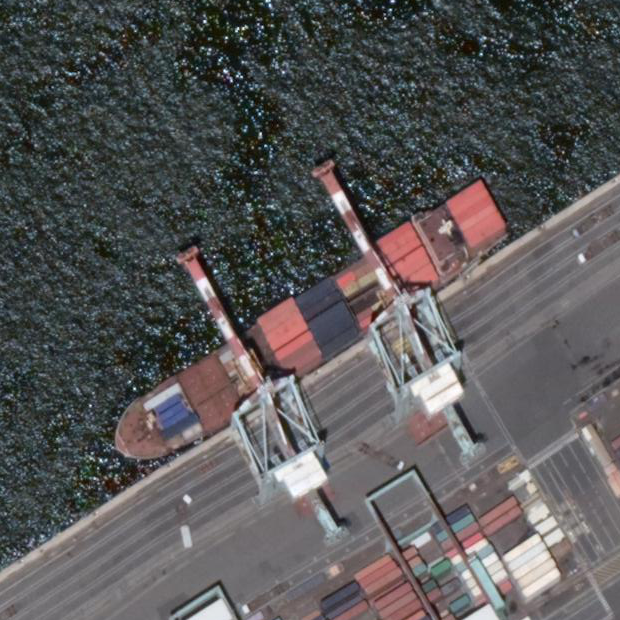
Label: Container_ship